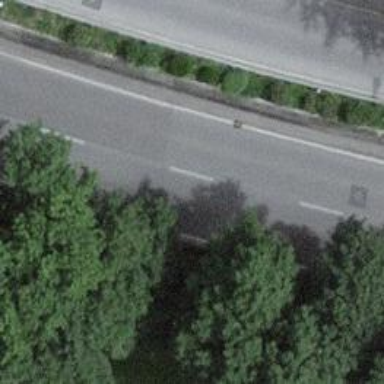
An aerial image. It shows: Asphalt road classified as primary highway.